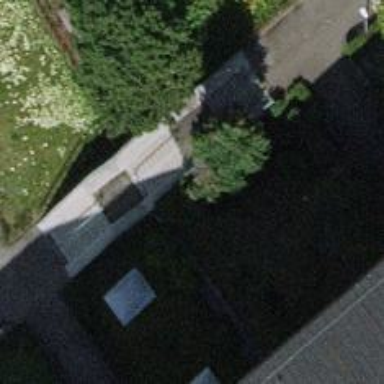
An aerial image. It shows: Concrete steps with ramp.